Interaction volume radius: 5 \u00c5
Interaction volume height: 25 \u00c5
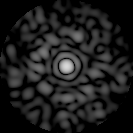
Disorder parameter: 0.8456